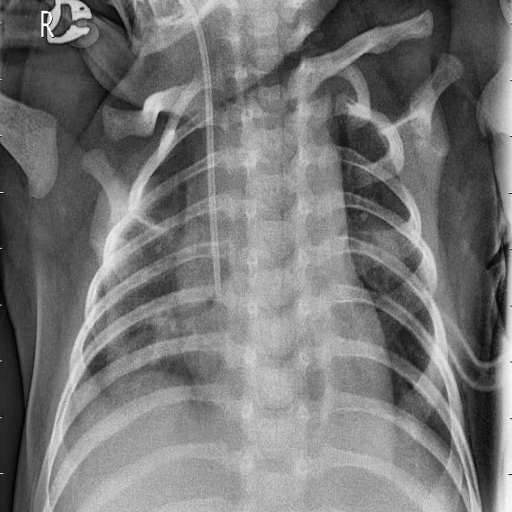
Finding: PNEUMONIA